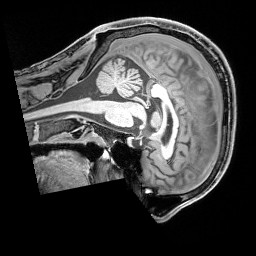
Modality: T1w
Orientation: sagittal
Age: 44
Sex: male
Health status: healthy
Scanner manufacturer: siemens
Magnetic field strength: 3 T
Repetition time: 1.65 s
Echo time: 0.00182 s